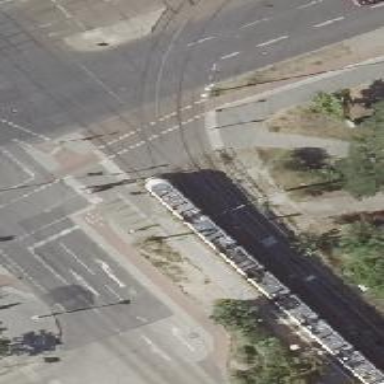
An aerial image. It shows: Railway switch with the turnout on the right side.